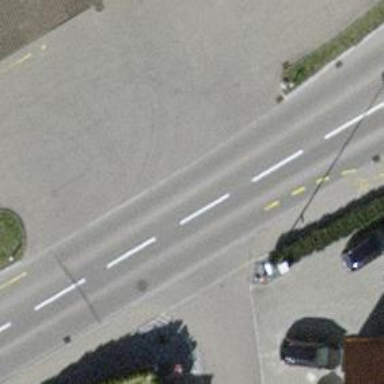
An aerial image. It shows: Tertiary road with asphalt surface and sidewalk on the left side.